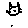
Label: cat